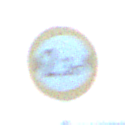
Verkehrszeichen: TatsaechlicheBreite2Komma3
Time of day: SunriseSunset
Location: Outdoor (Nature)
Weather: PartlyCloudy
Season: NotSpecified
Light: Natural